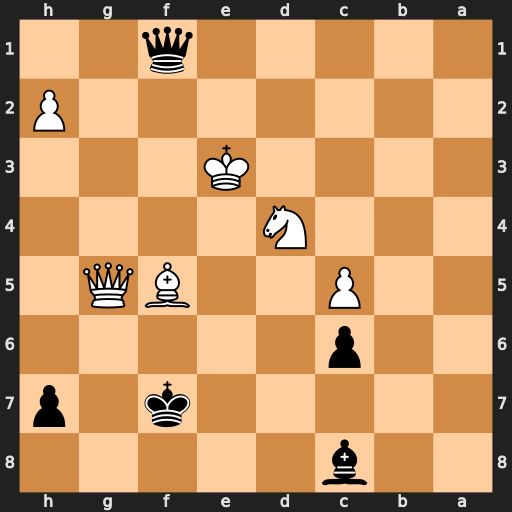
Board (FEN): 2b5/5k1p/2p5/2P2BQ1/3N4/4K3/7P/5q2
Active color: b
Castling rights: -
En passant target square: -
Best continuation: Qc1+ Ke4 Qxg5